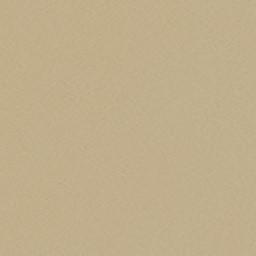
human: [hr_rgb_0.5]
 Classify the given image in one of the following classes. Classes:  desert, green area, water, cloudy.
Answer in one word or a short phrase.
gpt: desert